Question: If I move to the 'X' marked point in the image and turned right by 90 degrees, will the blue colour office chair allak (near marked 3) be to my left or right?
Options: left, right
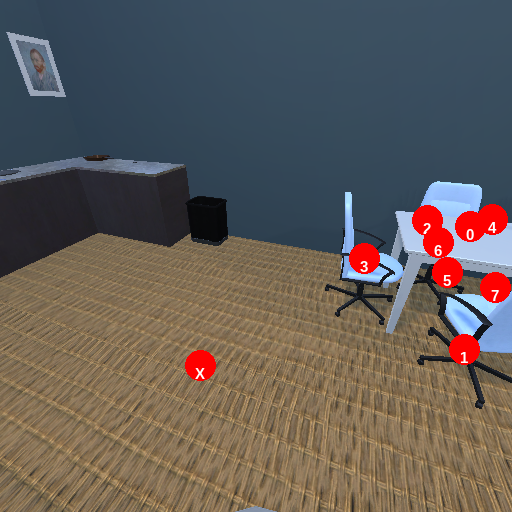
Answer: left